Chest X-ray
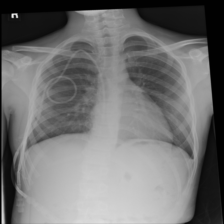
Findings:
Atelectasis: negative
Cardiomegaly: negative
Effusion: negative
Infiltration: negative
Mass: negative
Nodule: negative
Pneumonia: negative
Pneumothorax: negative
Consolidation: negative
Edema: negative
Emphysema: negative
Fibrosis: negative
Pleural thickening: negative
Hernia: negative